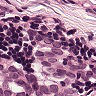
Metastatic tissue present: yes